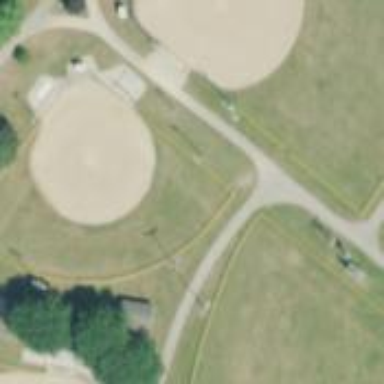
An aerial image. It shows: Baseball pitch for leisure land.